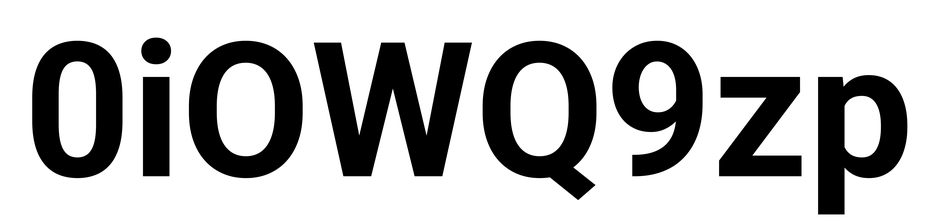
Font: Roboto_Bold